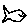
Label: fish